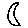
Label: moon